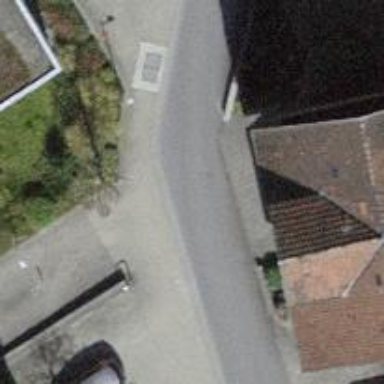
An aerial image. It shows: Sidewalk.